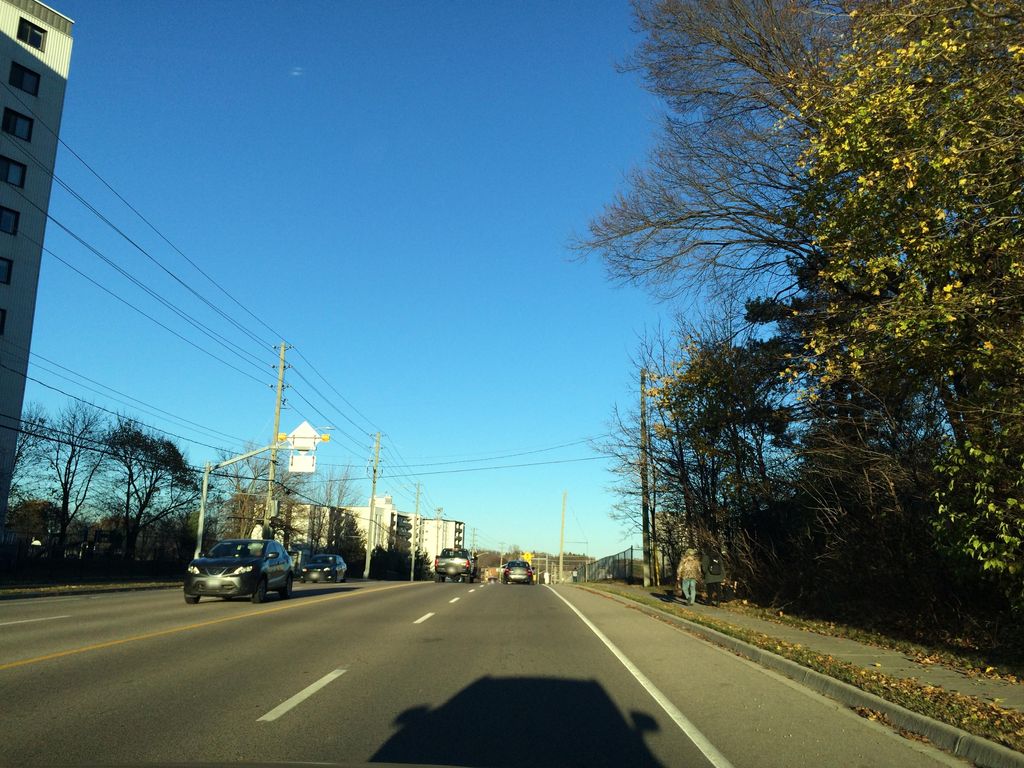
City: kitchener-waterloo